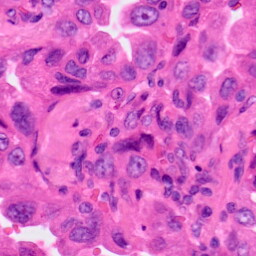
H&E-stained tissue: Lung